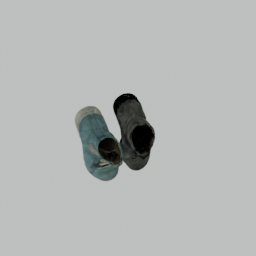
Label: people